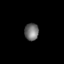
Tissue: skin
Cell type: Epithelial cells
Senescence score: 0.2014
Nuclear area (px): 233
Mean DAPI intensity: 114.459